Question: I'm making some speedup graphs using 'histogram clustered'. For each instance, I group the speedup reached using 2,4,8,16 and 32 computers. I also use a line to indicate the "linear speedup". However, for each instance/computer, I would like also to place a 'point' on top of it, to indicate a value I'm comparing my speedup to.
I've tried to use the same strategy for plotting the boxes, but using points instead. However, the points are plotted on the same place, they are not obeying the ''clustered'' spacing.
Here is the code I'm using:
'''
set yrange [0:105]
set grid ytics
set style line 1 lc rgb '#0e1111' lt 1 lw 2 pt -1 ps 1.0
set xlabel "Instance" font "sans, 18"
set ylabel "Normalized Speedup (In %)" font "sans, 18"
set style histogram clustered
plot for [COL=2:2] 'data.dat' using COL:xticlabels(1) title columnheade lc rgbcolor "black" lt -1 fs pattern 3,for [COL=3:3] 'data.dat' using COL:xticlabels(1) title columnheade lc rgbcolor "black" lt -1 fs pattern 1,"linear.t" t "Lin" with linespoints ls 1
'''
Example of data
'''
0 2 4 8 16 32
ta22 65.67 37.98 38.16 30.91 19.24
ta23 73.69 45.59 48.59 44.20 34.19
'''
That's what I got. The points are what I would like to have.

Is it possible to have such a thing? It would also work like an error bar. However, without line and just a ''max''.
Thank you all!
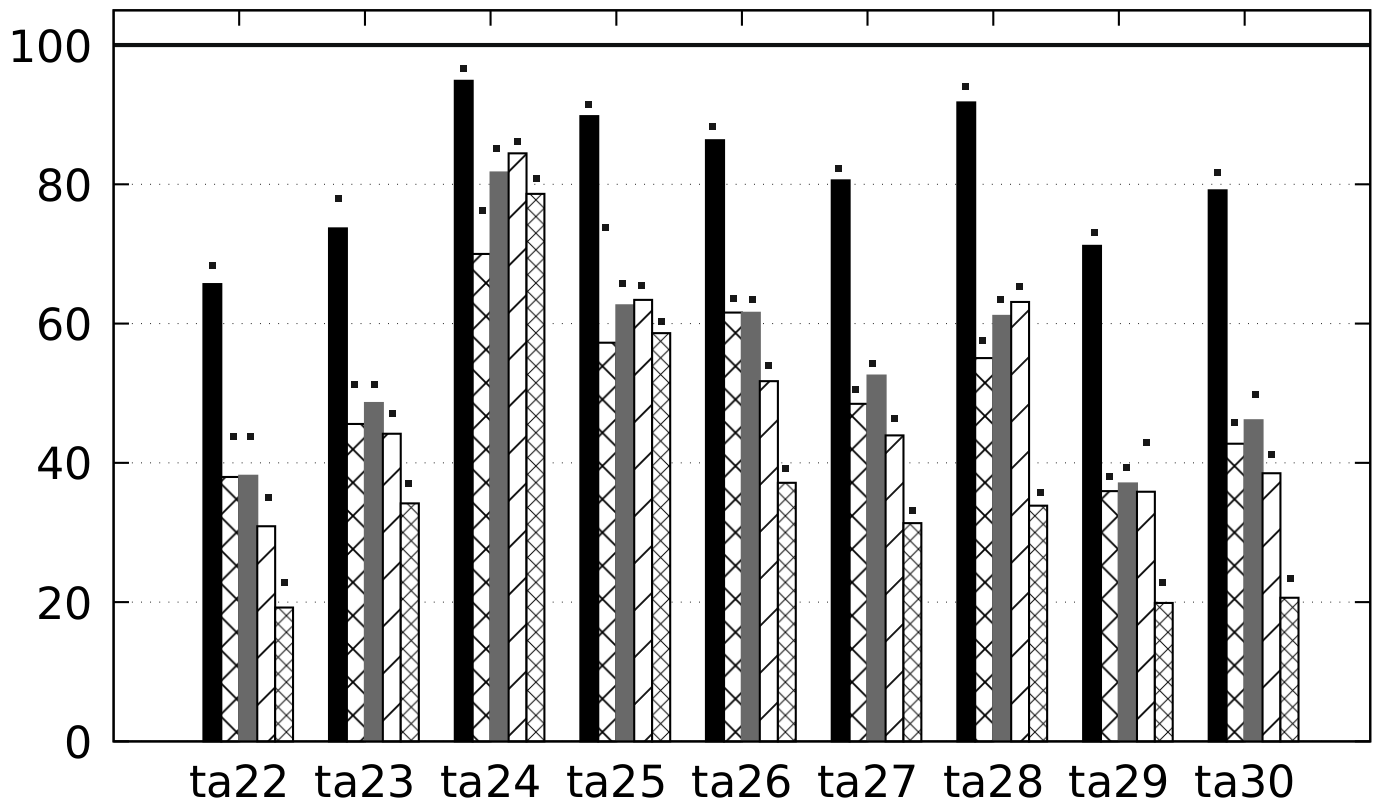
Answer: I couldn't run your code. But, based on your image, I understood you problem.
To plot the points with you want, I created a file called 'points.dat'.
'''
0 2 4 8 16 32
ta22 75.67 47.98 48.16 40.91 29.24
ta23 83.69 55.59 58.59 54.20 44.19
'''
This one nothing else is that 'your data + 10'.
The 'gnuplot' code
'''
reset # Restore the default settings
set encoding utf8 # Selects the character encoding
set terminal pngcairo size 800,500 # Generates output in png
set output 'histogram.png' # The filename
set grid ytics ls -1 lc 'gray' # Grid lines ytics only
set yrange [0:100] # Yrange 0 to 100 (% ?)
set style data histograms # Type of data: histograms
set style histogram clustered gap 1 # Type of histogram: clustered with gap 1
set style fill transparent solid 1 border lt -1 # Style: fillstyle and border
stats 'points.dat' skip 1 matrix nooutput # Statistical summary with skip
# for header and without output
numRows = STATS_size_y # Y size of matrix (rows)
numCols = STATS_size_x # X size of matrix (columns)
array Value[numRows*(numCols-1)] # Create an array based on size of data
position = 0 # Count to position on array
# Loop for populate the array
do for [i=1:numRows]{
do for [j=2:numCols]{
# Statistical summary (with skip for header) at each value and without output
stats 'points.dat' skip 1 u j every ::i-1::i-1 nooutput
position = position + 1 # Increase the count of position
Value[position] = STATS_min # Define the array-value as result of statistical analysis
}
}
# Mapping functions:
# i-cluster/rows (x-values),
# j-column (y-values)
# ignore the cluster name ($1)
posX(i, j) = (i - 1) + 1.0*(j - numCols + 3)/numCols # To X-values
posY(i, j) = i == 1 ? Value[j] : Value[numCols - 1 + j] # To Y-values
# The plot itself as newhistogram and nested loops:
# i-loop to bars and title as columnheade
# j-loop to rows (x-values)
# k-loop to columns (y-values)
plot newhistogram , for [i=2:numCols] 'data.dat' u i:xticlabels(1) ls i-1 title columnheade, for [j=1:numRows] for [k=1:numCols-1] '+' u (posX(j, k)):(posY(j, k)) w p pt 5 ps 0.75 lc 'black' notitle
'''
produces
<URL>